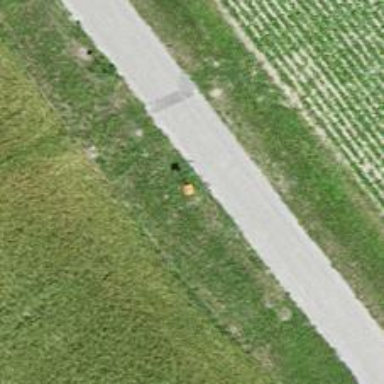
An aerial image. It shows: Pole with roofed pipeline marker.